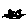
Label: cat